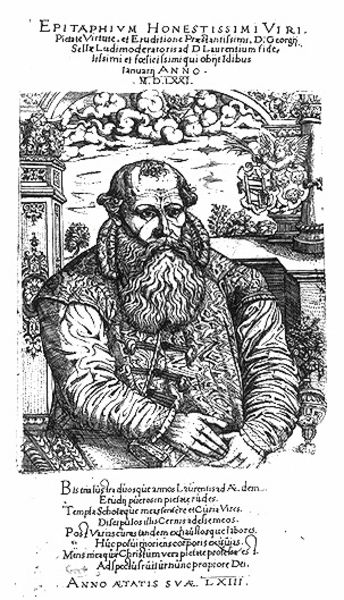
Titel: Bildnis des Georg Sella
Künstler: Mathis Zündt
Institution: (Seriendruck)
Schlagwörter: hand, himmel, mann, wolken, finger, hintergrund, nase, pfeiler, stirn, säule, säulen, zeichnung, blick, bart, augen, kragen, mensch, rahmen, vollbart, ärmel, bildnis, porträt, haare, mantel, renaissance, engel, vase, holzschnitt, schrift, wangen, grafik, graphik, inschrift, dekor, knöpfe, tor, philosoph, buch, torbogen, druck, schwarz weiß, radierung, stich, text, wappen, mittelalter, wams, putten, flugblatt, latein, epitaph, reformation, grotesken, reformator, mann mit bart, solken, wolkeln, zeichnungbuch